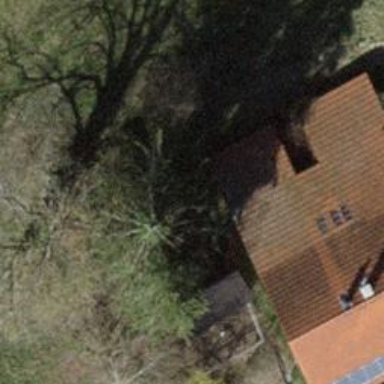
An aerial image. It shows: View of roof of building.